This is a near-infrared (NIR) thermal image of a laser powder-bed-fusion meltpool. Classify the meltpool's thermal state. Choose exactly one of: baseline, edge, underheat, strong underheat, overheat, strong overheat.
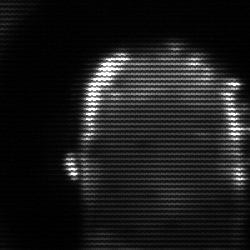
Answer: baseline